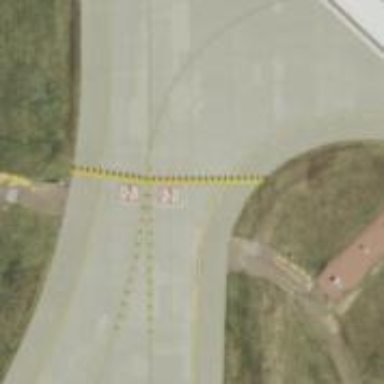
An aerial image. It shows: Image of taxiway at airport.